Field crop: tomato
Growth stage: 1
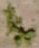
Species: portulaca